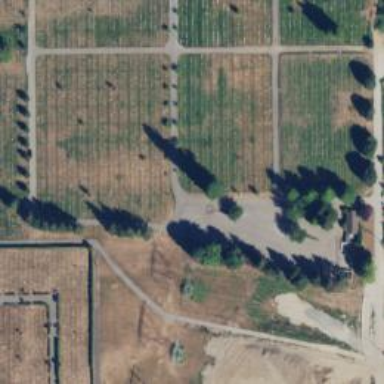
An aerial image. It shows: Cemetery.